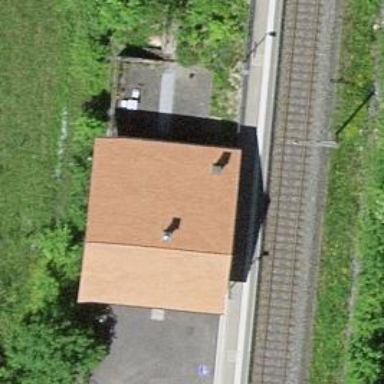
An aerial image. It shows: Building with ridge on the roof.